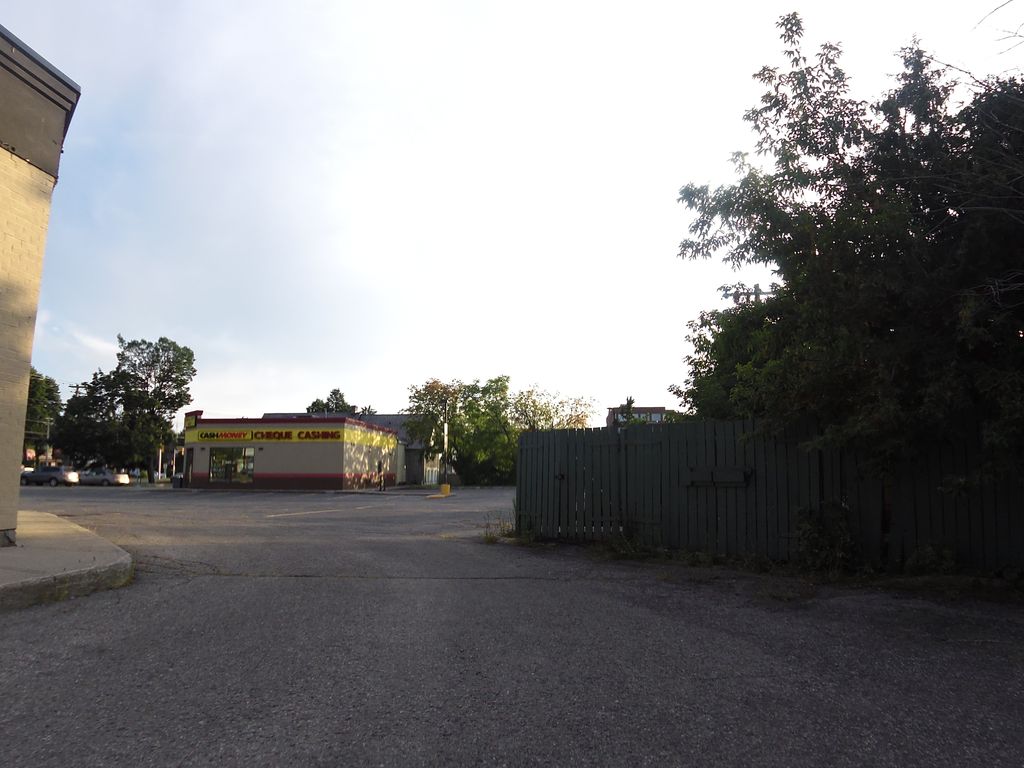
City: ottawa-gatineau